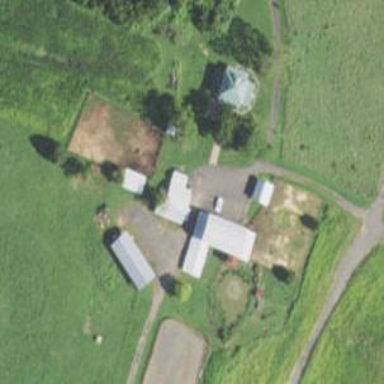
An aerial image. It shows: Farmyard area.